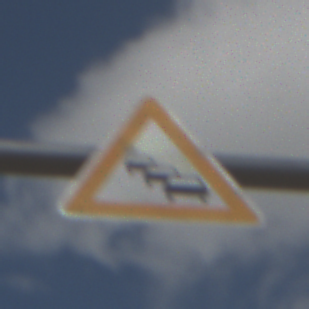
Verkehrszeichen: Stau
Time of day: Midday
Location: Outdoor (Nature)
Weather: PartlyCloudy
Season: NotSpecified
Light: Natural